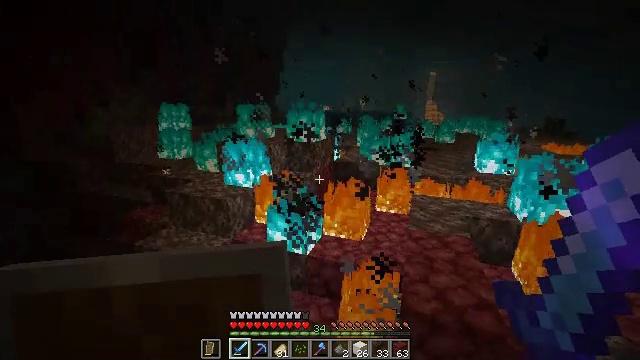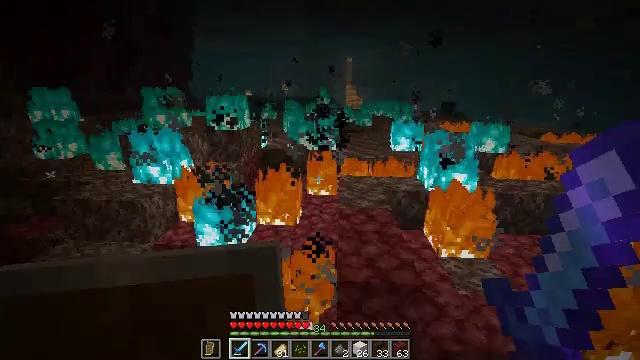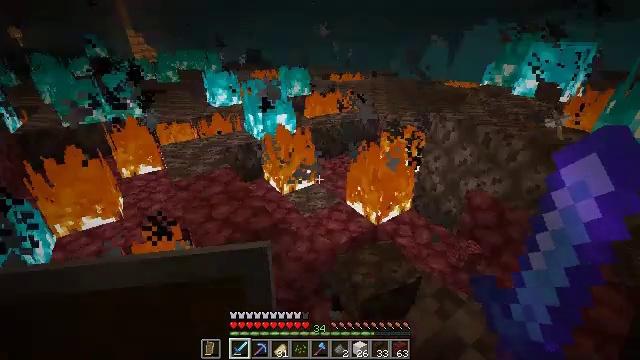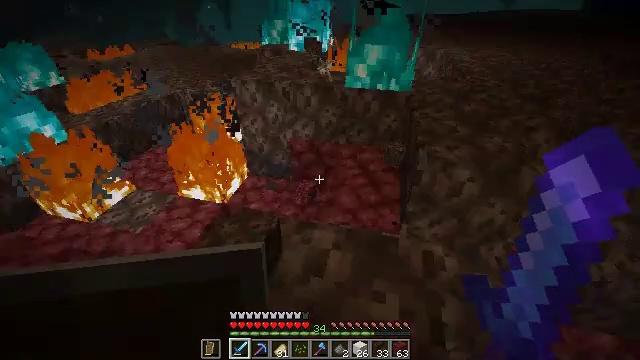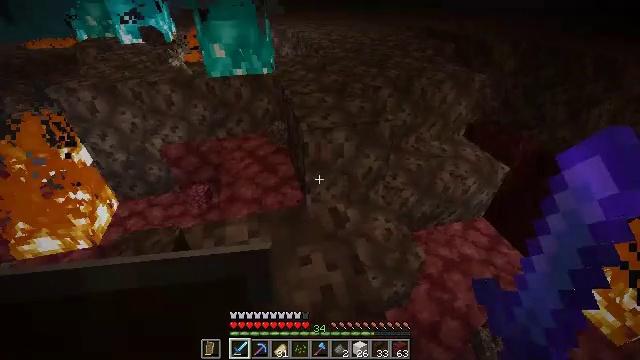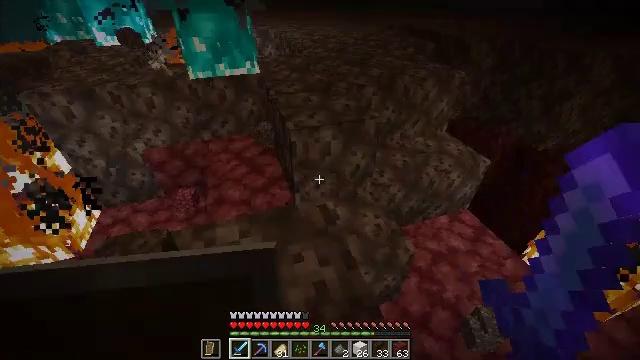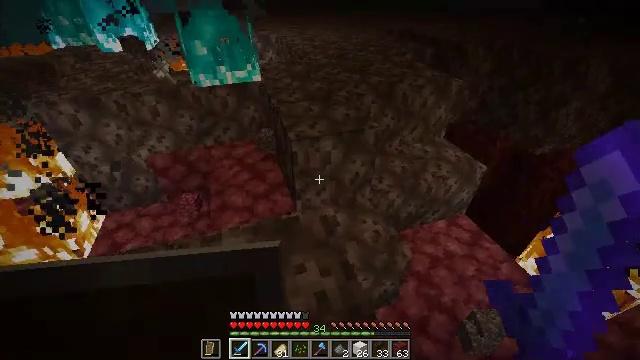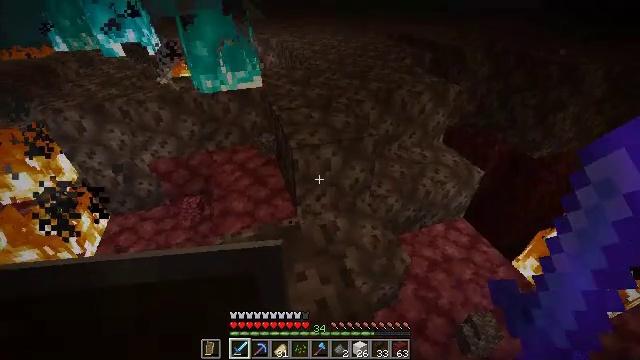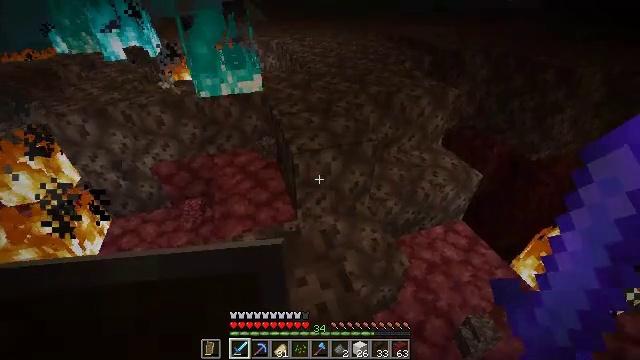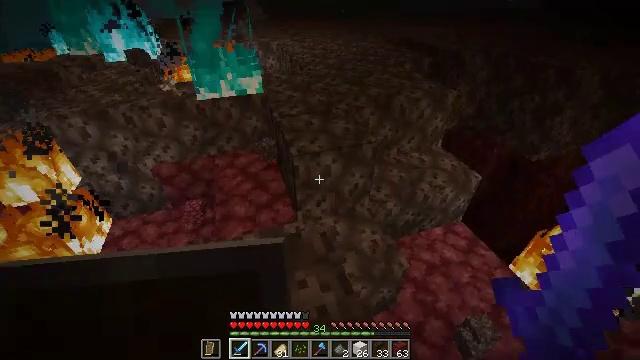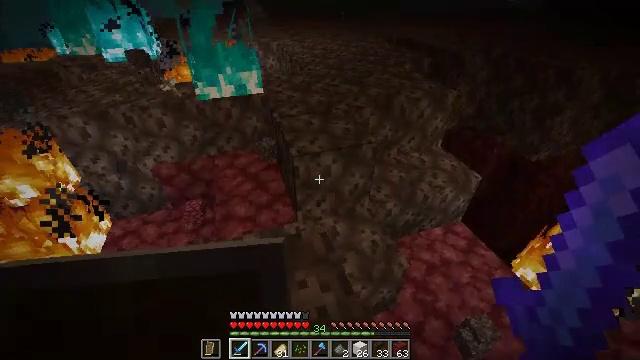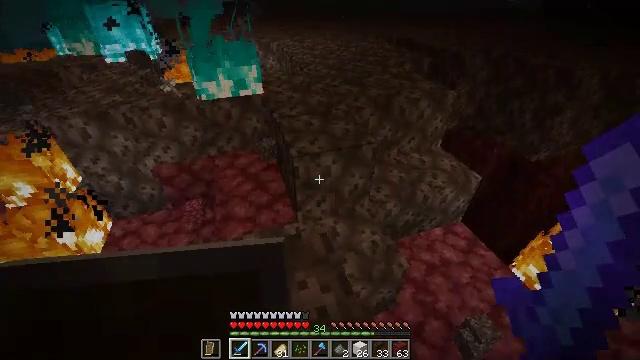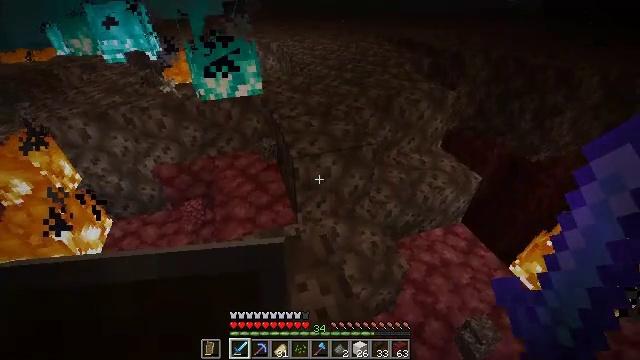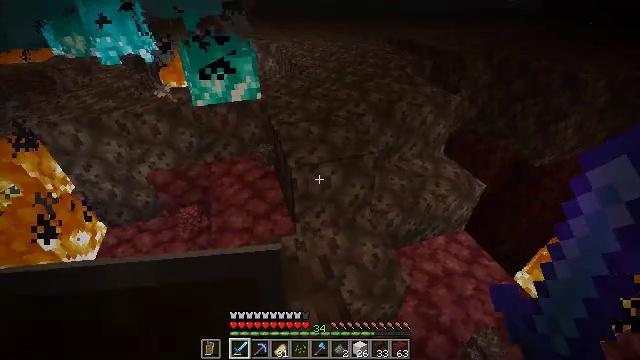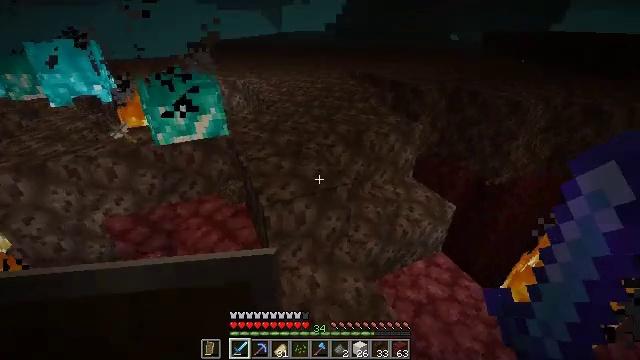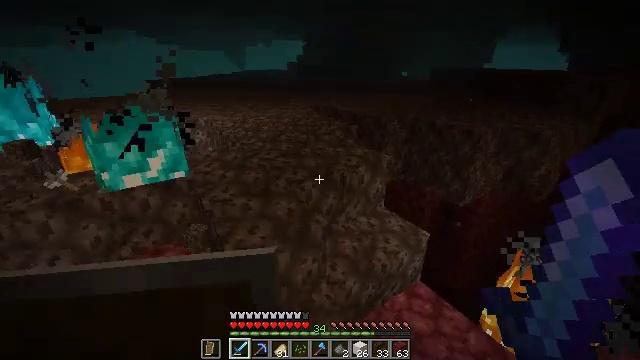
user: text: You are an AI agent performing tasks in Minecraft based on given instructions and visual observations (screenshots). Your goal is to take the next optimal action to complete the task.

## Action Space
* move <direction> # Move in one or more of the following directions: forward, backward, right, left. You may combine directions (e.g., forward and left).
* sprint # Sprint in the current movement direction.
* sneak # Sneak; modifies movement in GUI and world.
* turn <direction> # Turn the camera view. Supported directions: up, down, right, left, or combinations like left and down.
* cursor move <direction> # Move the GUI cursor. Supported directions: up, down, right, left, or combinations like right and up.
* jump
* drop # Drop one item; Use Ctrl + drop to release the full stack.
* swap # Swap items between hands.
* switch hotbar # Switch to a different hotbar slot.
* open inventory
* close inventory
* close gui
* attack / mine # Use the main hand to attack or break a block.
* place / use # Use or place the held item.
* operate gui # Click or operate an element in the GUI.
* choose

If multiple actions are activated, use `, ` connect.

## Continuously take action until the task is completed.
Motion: motion action
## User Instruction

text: Mine the block under the soul fire.
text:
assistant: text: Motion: move back and move left, sneak, turn right and down
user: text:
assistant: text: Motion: move back and move left, sneak, turn right and down
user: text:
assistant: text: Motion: move back and move left, sneak, turn right and down
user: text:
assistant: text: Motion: move left, sneak, turn right and down
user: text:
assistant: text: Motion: turn right
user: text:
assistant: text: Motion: no_op
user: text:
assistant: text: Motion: no_op
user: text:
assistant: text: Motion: no_op
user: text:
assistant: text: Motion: no_op
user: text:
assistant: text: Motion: no_op
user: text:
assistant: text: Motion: no_op
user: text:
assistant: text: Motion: move forward
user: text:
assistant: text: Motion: move forward
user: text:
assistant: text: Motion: move forward, turn right and up
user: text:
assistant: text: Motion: turn right and up
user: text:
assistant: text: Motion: move forward, turn right and up
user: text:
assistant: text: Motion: move forward
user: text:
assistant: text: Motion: move forward
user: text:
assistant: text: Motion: move forward, jump
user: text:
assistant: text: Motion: move forward, jump
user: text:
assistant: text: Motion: move forward, jump
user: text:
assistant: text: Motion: move forward, jump
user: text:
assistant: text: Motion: move forward, jump
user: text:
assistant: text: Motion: move forward and move left, jump
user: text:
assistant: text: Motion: move forward and move left, jump
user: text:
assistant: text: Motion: move forward and move left, turn left and up, jump
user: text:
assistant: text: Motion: move forward, turn left and down, jump
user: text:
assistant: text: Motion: move forward, turn left and down, jump
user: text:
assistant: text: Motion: move forward, turn left, jump
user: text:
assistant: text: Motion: move forward, jump